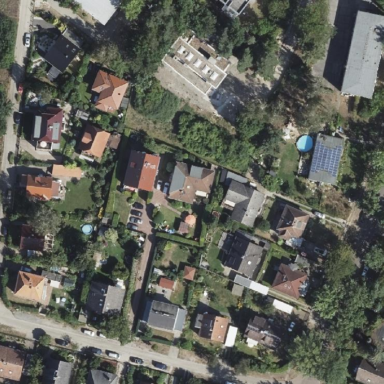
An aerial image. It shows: Residential area.